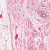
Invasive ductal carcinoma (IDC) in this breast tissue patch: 0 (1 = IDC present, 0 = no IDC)